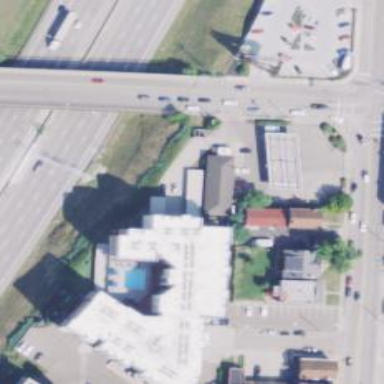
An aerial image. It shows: Convenience shop.